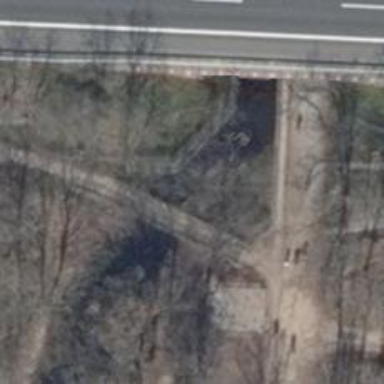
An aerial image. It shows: Track road with metal surface that crosses over bridge. The track is of grade1 quality.